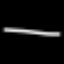
Label: line